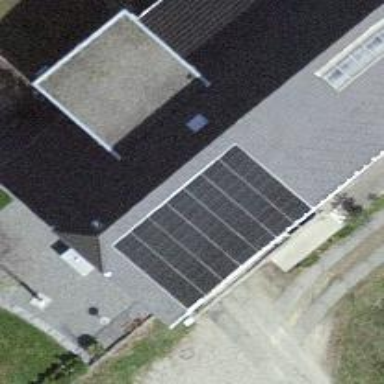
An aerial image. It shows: Solar power generator.